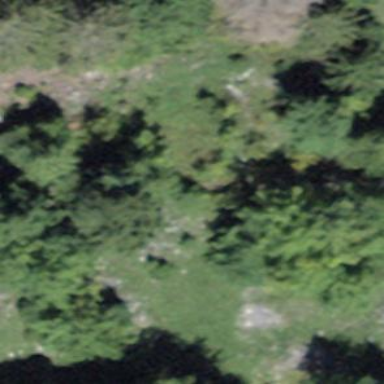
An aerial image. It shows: Patch of scrub vegetation.